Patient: sex M, age 74
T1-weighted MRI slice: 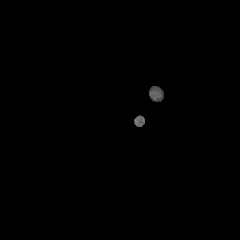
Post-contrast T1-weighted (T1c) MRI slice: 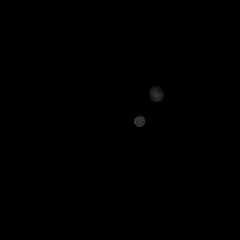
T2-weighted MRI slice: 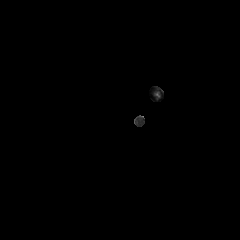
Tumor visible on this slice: no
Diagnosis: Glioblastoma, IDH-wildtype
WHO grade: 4